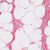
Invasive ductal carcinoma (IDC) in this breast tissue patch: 0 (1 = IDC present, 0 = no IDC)